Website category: game
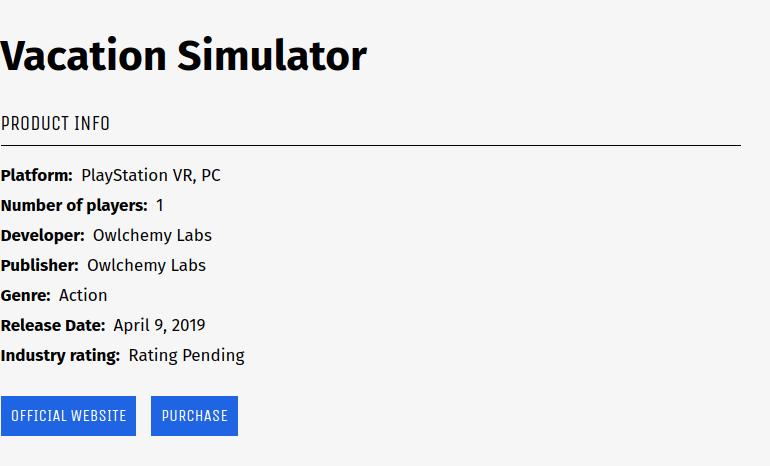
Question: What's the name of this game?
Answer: Vacation Simulator

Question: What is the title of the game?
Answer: Vacation Simulator

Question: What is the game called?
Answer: Vacation Simulator

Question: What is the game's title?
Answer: Vacation Simulator

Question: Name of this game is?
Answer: Vacation Simulator

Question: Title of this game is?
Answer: Vacation Simulator

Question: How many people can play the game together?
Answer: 1

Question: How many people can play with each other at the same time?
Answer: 1

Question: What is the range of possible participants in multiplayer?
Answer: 1

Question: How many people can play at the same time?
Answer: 1

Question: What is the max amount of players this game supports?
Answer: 1

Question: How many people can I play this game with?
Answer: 1

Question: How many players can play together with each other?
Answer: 1

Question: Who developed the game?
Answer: Owlchemy Labs

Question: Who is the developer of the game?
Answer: Owlchemy Labs

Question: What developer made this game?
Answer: Owlchemy Labs

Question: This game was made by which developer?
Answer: Owlchemy Labs

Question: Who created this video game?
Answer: Owlchemy Labs

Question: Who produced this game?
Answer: Owlchemy Labs

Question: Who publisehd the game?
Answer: Owlchemy Labs

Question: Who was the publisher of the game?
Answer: Owlchemy Labs

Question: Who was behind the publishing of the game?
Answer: Owlchemy Labs

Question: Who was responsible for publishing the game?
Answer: Owlchemy Labs

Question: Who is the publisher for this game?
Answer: Owlchemy Labs

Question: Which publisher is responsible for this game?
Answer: Owlchemy Labs

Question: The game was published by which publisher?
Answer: Owlchemy Labs

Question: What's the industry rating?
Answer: Rating Pending

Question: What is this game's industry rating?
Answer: Rating Pending

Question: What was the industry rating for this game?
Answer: Rating Pending

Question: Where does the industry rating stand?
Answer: Rating Pending

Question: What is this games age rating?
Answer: Rating Pending

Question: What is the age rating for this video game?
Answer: Rating Pending

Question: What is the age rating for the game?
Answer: Rating Pending

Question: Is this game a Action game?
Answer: yes

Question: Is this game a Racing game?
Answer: no

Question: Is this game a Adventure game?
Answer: no

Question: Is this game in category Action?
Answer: yes

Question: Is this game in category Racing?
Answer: no

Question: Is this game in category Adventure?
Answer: no

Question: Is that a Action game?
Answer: yes

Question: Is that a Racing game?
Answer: no

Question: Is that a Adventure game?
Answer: no

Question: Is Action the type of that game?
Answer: yes

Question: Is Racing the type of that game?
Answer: no

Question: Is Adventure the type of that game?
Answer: no

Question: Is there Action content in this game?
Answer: yes

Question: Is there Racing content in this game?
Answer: no

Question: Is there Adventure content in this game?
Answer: no

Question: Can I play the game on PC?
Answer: yes

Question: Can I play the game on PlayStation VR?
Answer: yes

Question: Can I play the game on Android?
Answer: no

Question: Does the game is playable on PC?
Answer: yes

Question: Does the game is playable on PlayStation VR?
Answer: yes

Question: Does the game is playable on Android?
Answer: no

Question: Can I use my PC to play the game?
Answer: yes

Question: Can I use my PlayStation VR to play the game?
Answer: yes

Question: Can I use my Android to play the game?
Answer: no

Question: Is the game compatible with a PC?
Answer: yes

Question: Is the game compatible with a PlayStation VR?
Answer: yes

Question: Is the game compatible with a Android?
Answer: no